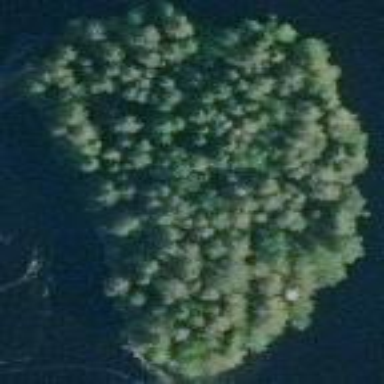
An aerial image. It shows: Image showing island.